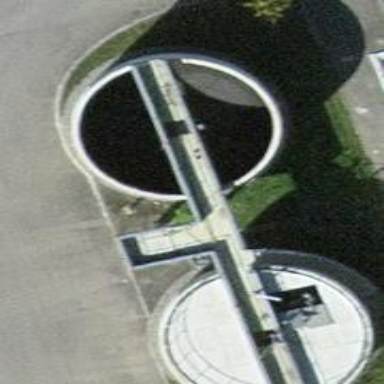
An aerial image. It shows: Silo building.